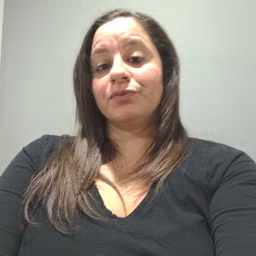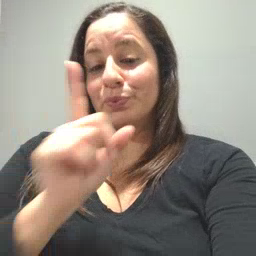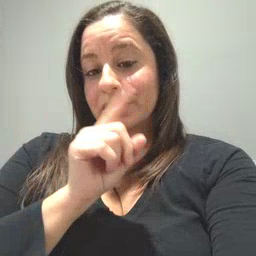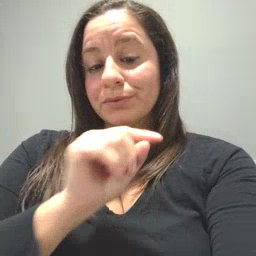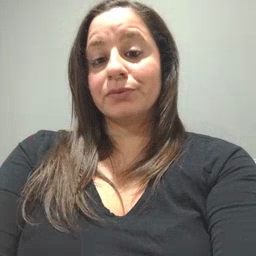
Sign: pretend